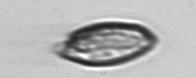
Label: Katodinium_or_Torodinium